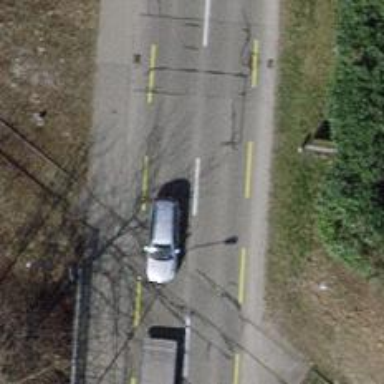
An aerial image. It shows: Tertiary road with asphalt surface and cycle lane.